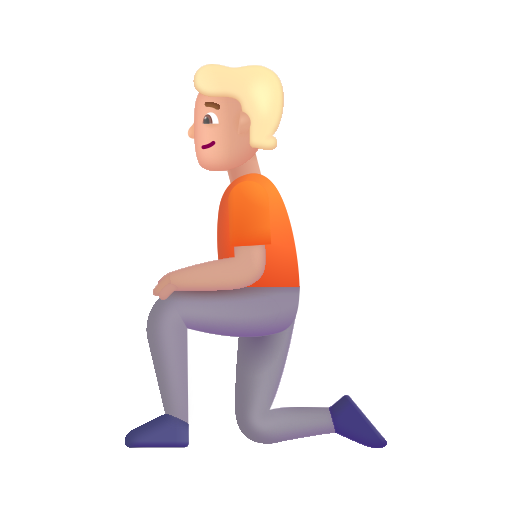
person kneeling color  light